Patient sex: M
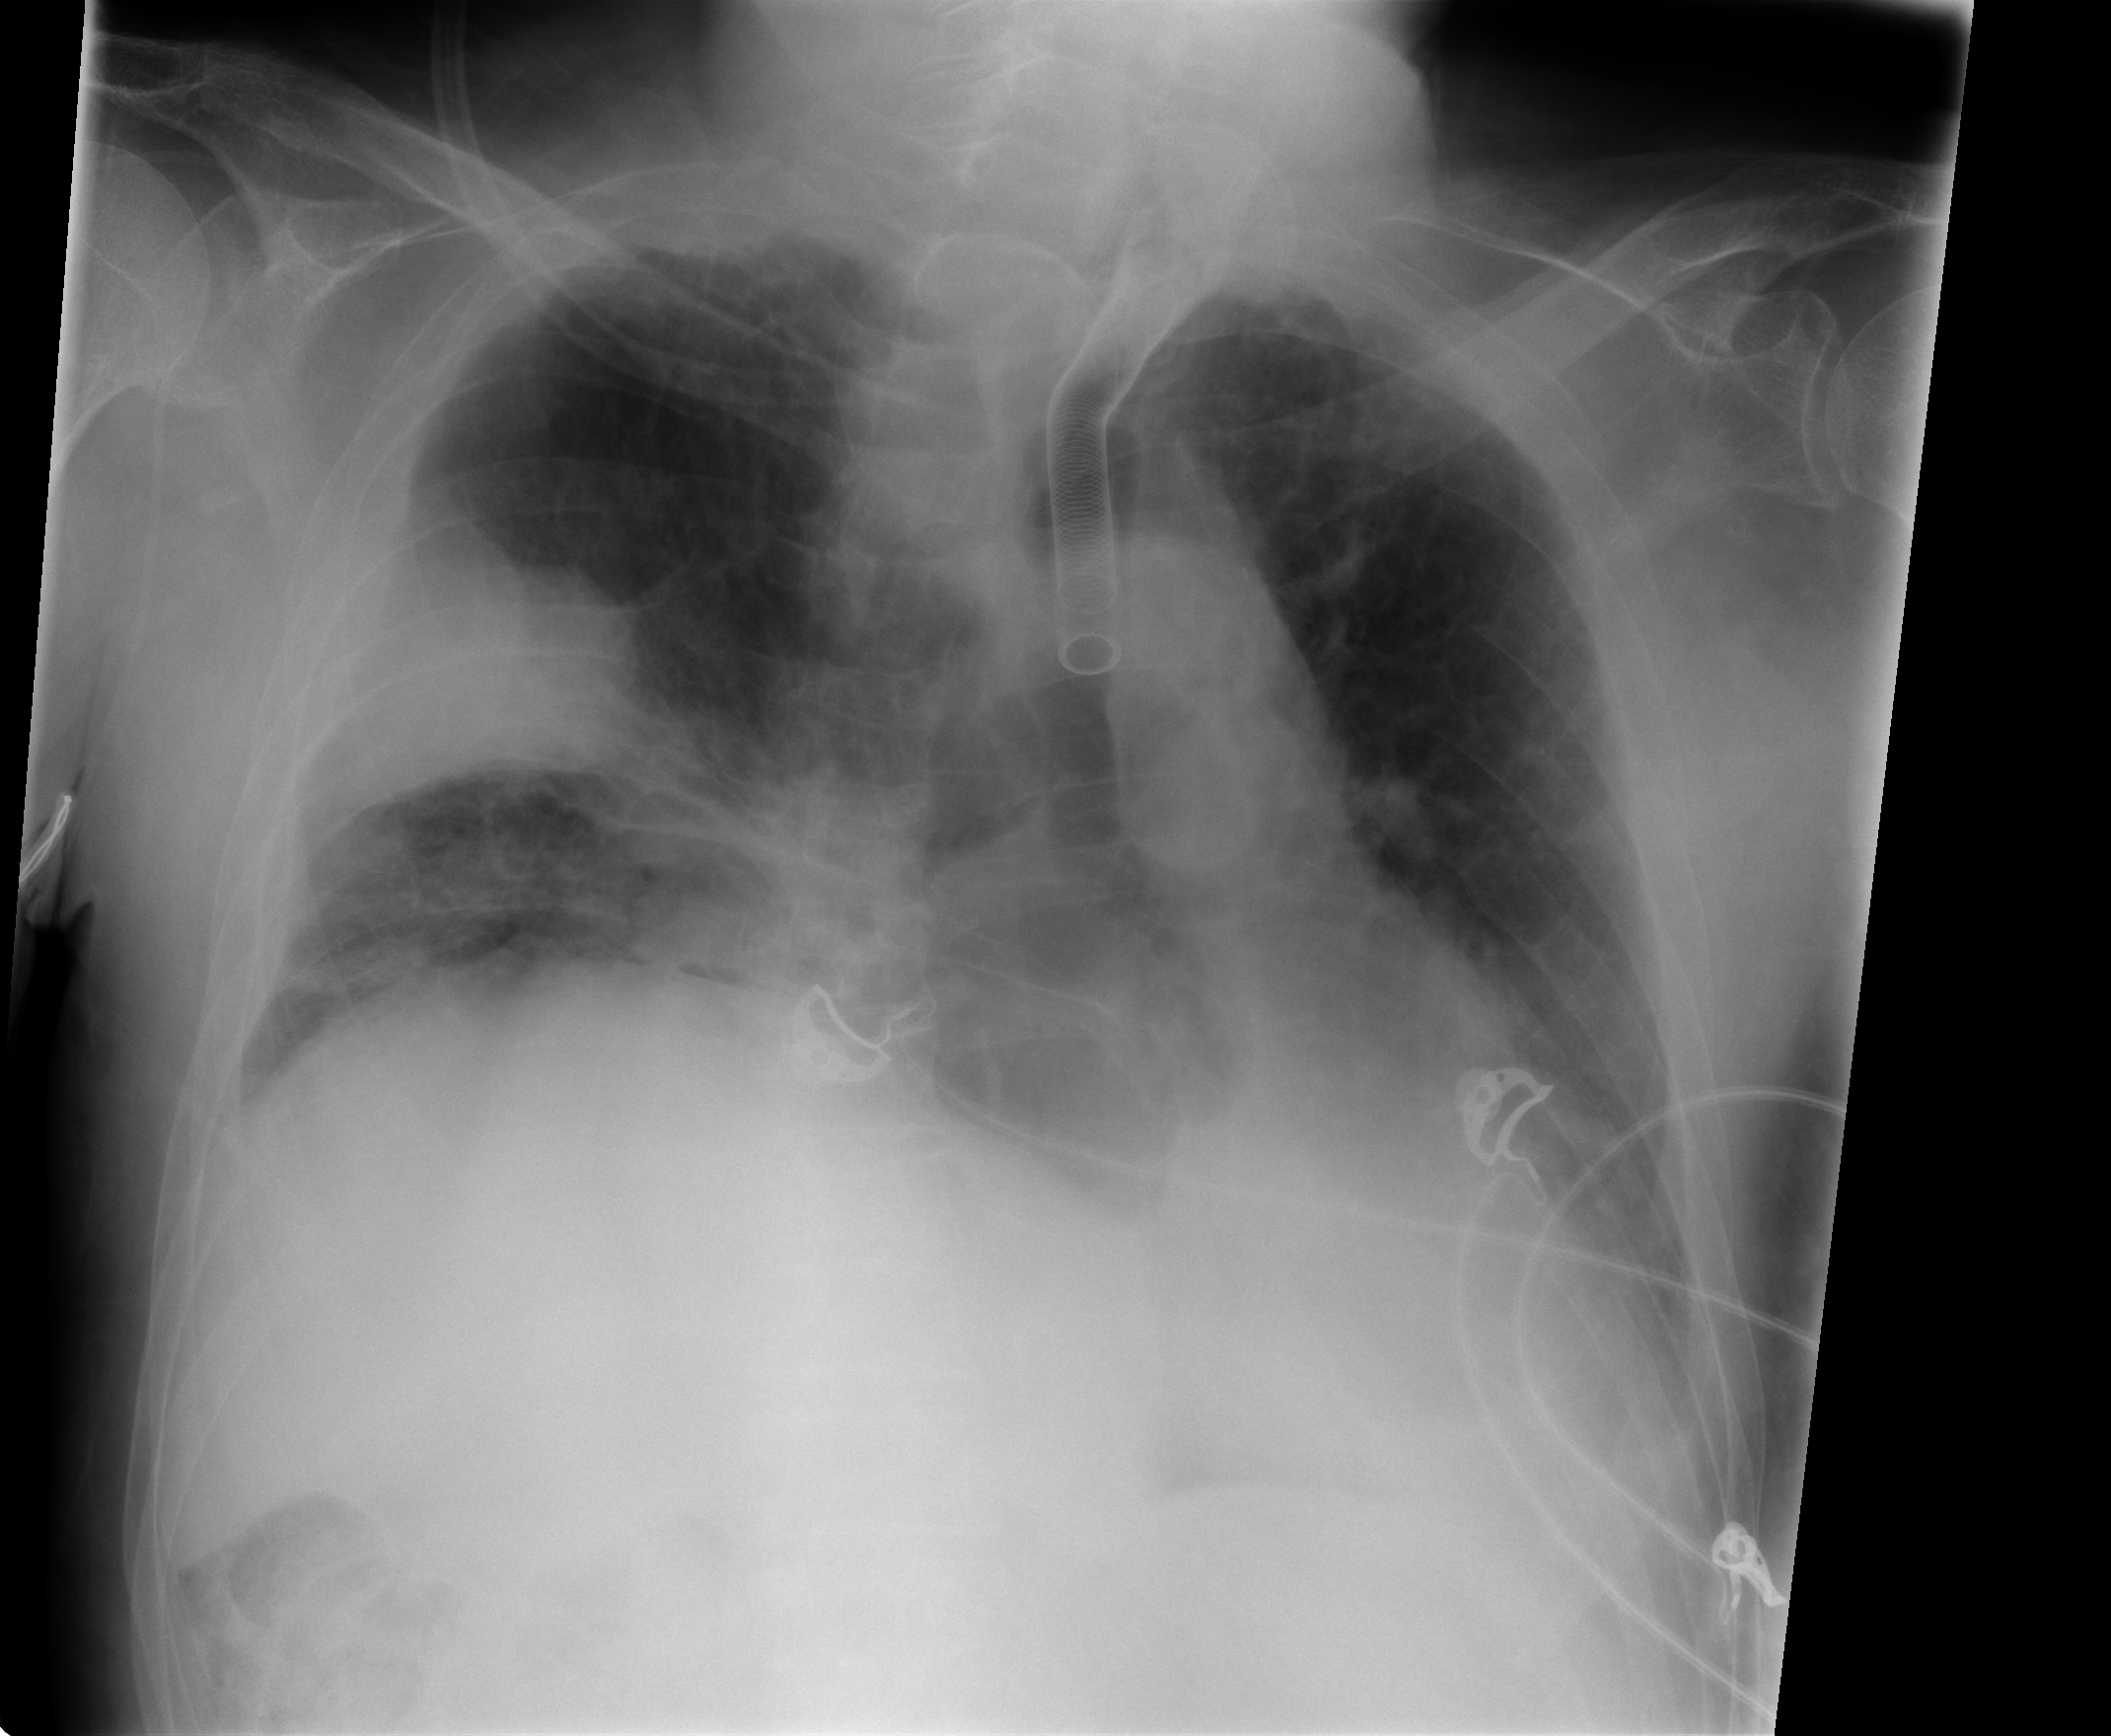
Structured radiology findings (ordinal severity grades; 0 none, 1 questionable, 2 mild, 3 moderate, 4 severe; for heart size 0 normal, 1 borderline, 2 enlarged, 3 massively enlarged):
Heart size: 1
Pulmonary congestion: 2
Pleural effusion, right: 2
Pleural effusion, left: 2
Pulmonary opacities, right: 3
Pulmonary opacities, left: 2
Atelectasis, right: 3
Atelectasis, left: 3